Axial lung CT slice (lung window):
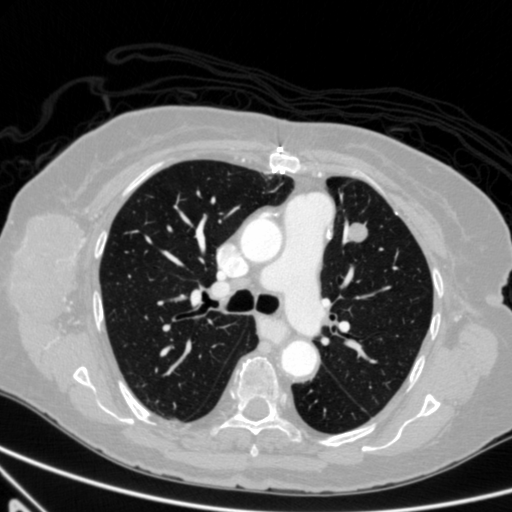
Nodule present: yes
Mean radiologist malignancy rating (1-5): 4